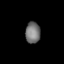
Tissue: lung
Cell type: Epithelial cells
Senescence score: 0.203
Nuclear area (px): 313
Mean DAPI intensity: 114.224